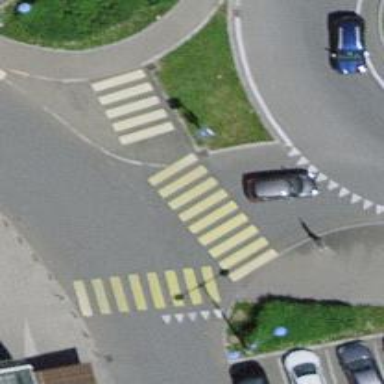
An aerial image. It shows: Zebra crossing on the road.